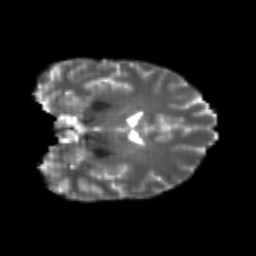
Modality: T2w
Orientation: coronal
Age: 23
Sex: female
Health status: healthy
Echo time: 0.074 s